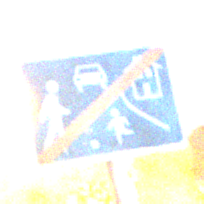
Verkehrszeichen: EndeVerkehrsberuhigterBereich
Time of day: Night
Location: Outdoor (Suburban)
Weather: PartlyCloudy
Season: NotSpecified
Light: Artificial